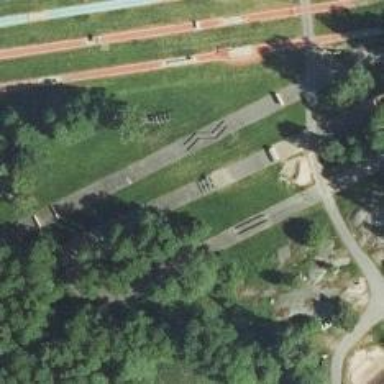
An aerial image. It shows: Obstacle course track with asphalt surface.